The plot is a time-scale (wavelet) decomposition of a bearing vibration signal. What is the most likely bearing condition (normal, inner_race, outer_race, ball)?
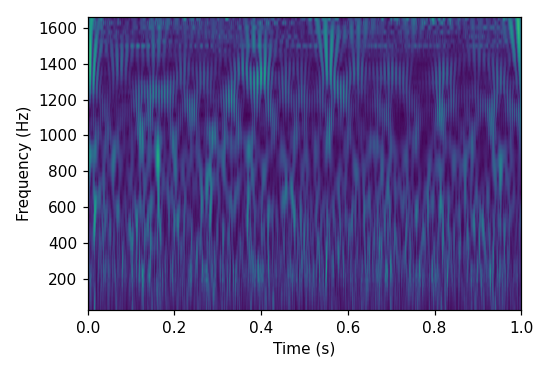
Answer: normal